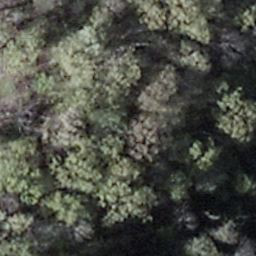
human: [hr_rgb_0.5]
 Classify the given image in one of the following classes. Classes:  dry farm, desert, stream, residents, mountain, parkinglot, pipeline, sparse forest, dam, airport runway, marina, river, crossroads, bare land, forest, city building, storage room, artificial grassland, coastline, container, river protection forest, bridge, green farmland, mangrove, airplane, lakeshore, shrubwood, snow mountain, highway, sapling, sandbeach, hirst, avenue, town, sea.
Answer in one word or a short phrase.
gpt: shrubwood